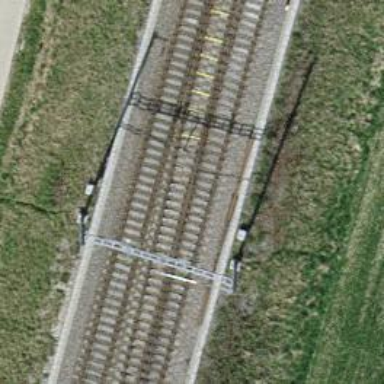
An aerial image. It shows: Railway track with contact lines for electrification.